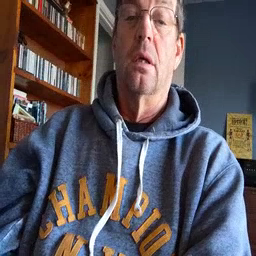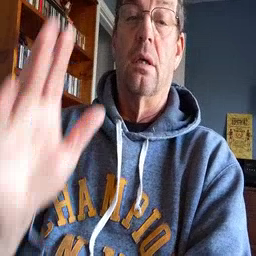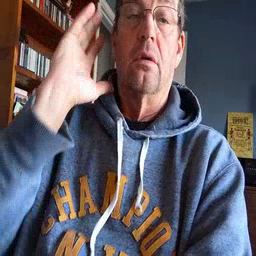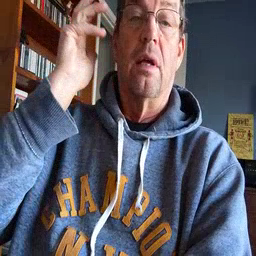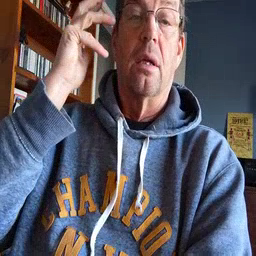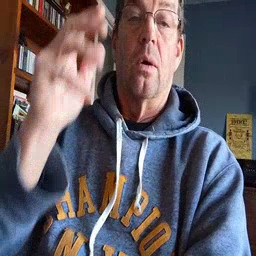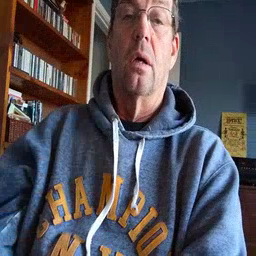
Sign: radio